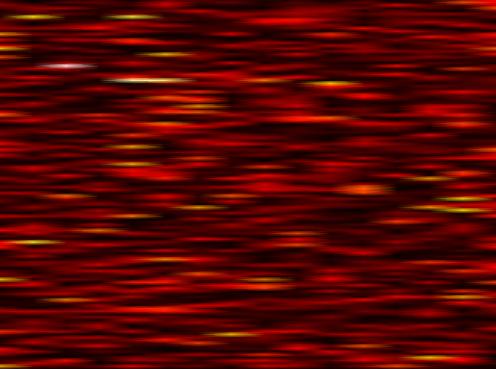
Label: OFDM